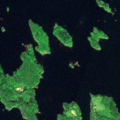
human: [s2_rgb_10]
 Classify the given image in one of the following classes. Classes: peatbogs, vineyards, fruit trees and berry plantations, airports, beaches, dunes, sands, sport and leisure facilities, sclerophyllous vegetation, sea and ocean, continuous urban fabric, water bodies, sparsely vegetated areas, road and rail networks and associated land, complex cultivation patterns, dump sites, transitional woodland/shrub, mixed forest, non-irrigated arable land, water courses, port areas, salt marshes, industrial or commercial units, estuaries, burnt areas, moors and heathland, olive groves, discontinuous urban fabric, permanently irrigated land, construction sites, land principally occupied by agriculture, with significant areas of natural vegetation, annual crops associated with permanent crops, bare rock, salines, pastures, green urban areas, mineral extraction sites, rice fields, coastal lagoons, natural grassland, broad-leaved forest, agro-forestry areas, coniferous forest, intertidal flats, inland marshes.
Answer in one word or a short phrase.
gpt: mixed forest, water bodies